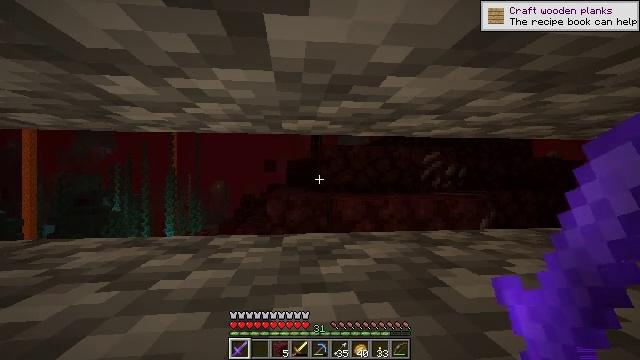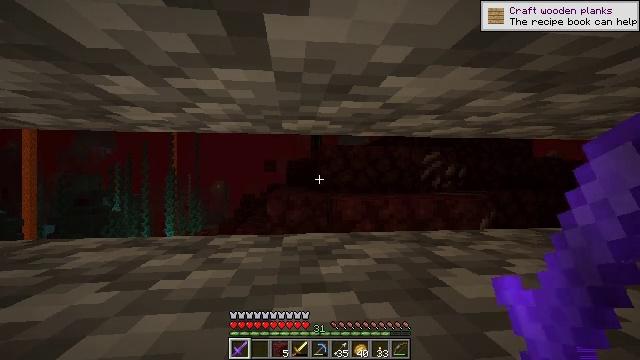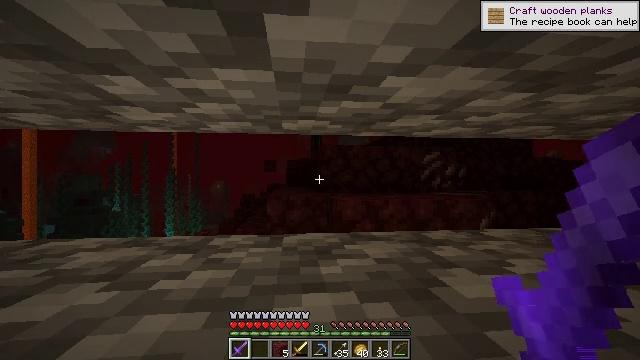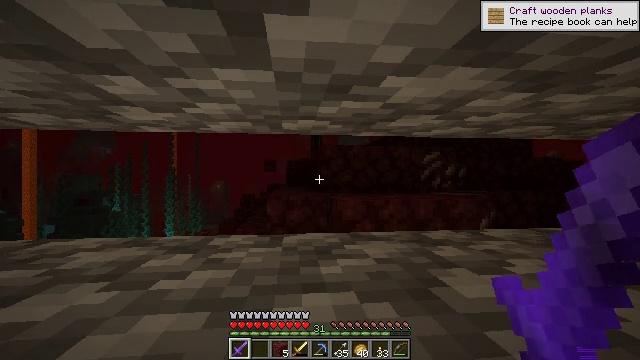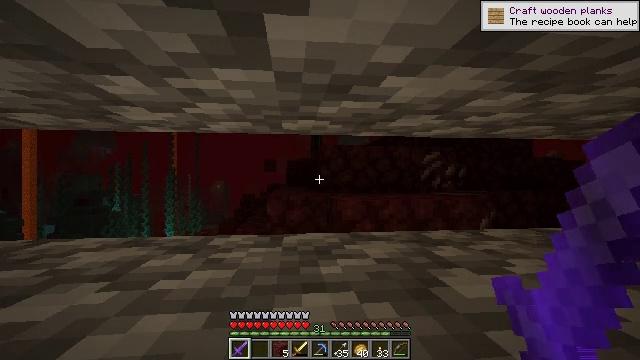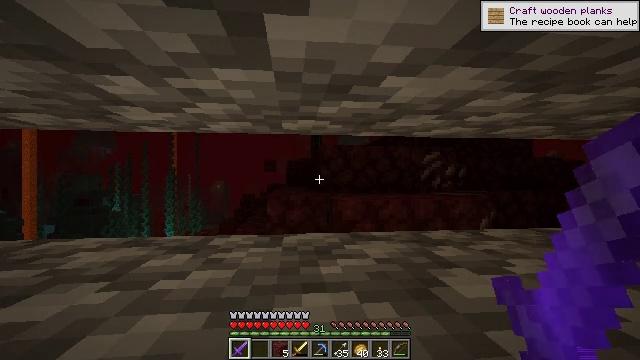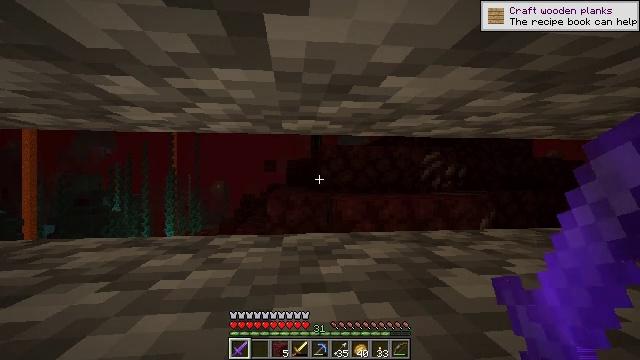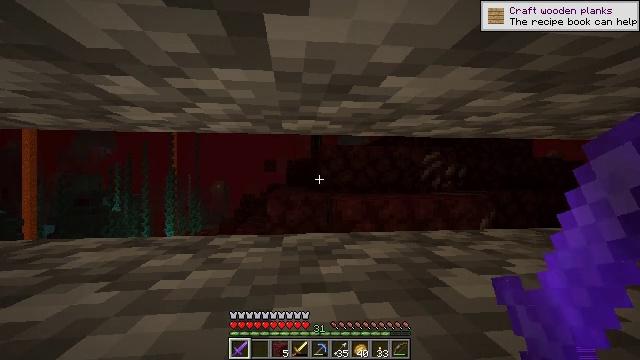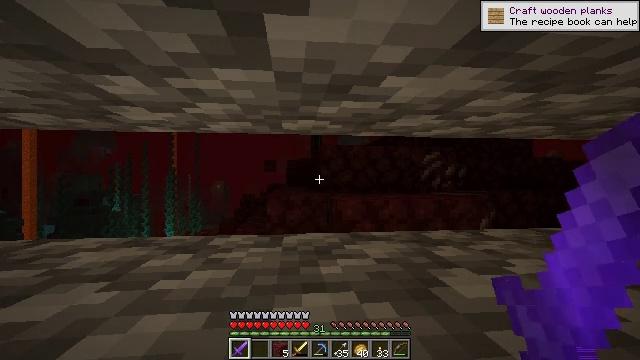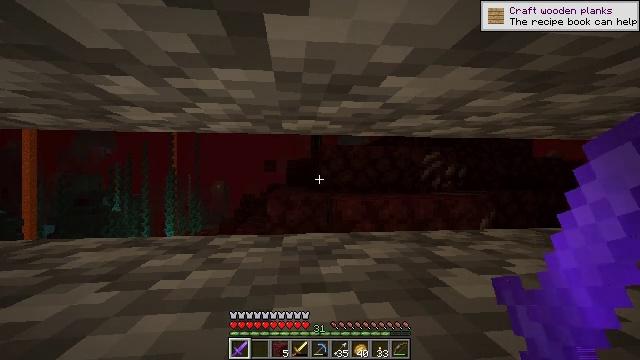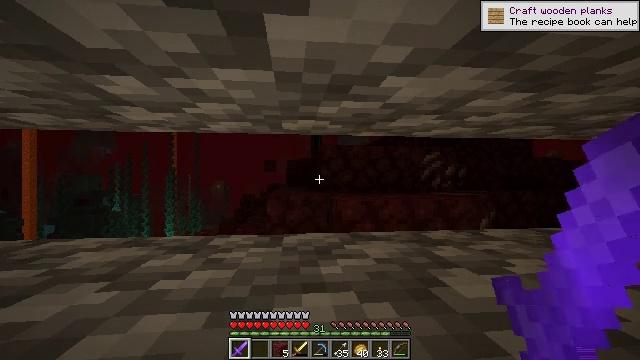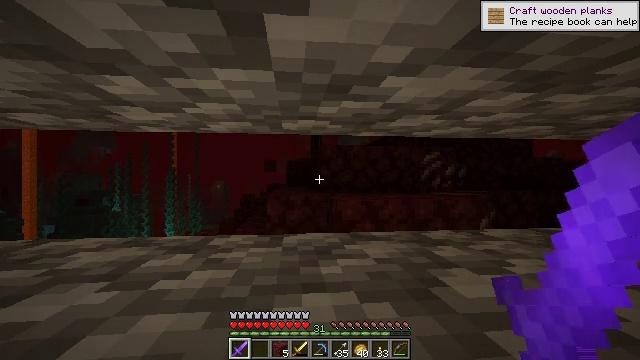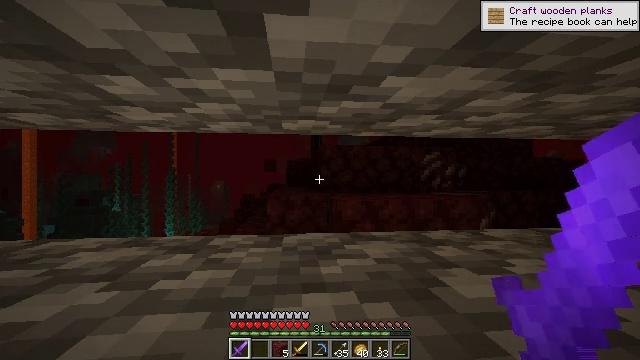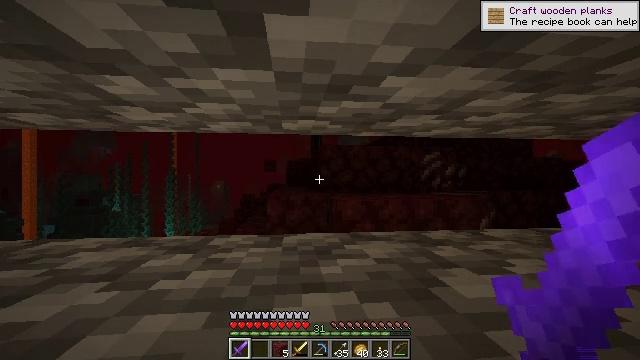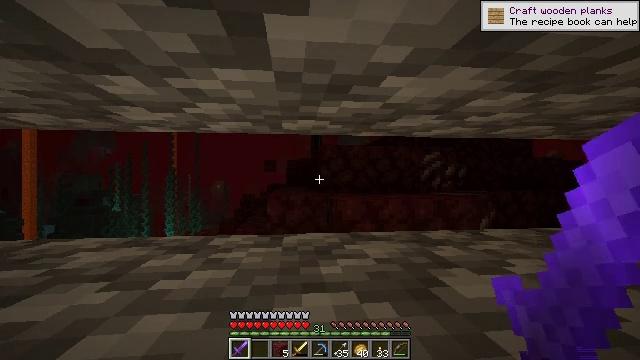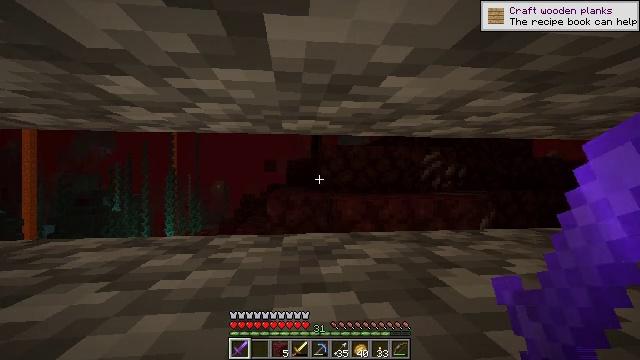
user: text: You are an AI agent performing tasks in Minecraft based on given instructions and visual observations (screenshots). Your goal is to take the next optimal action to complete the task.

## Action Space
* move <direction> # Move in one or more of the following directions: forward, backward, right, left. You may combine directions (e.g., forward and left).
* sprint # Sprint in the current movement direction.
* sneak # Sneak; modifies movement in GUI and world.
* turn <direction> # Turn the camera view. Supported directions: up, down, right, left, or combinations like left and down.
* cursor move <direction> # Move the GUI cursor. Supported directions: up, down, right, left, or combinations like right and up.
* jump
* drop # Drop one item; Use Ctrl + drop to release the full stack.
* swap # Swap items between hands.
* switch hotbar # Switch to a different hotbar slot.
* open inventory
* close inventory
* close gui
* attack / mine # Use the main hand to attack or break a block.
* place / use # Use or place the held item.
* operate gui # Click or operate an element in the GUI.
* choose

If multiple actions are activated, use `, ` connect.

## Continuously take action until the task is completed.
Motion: motion action
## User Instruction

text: Collect cobblestone slabs from your build.
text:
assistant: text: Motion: no_op
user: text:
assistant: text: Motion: no_op
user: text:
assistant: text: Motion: no_op
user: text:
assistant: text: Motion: no_op
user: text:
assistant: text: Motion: no_op
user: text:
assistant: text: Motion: no_op
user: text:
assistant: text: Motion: no_op
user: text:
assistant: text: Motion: no_op
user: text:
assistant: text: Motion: no_op
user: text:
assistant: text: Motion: no_op
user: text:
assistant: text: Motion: no_op
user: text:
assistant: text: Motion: no_op
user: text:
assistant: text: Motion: no_op
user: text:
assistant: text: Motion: no_op
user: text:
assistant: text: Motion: no_op
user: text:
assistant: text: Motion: no_op
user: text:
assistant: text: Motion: no_op
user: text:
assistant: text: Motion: no_op
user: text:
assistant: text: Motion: no_op
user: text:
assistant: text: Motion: no_op
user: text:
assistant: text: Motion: no_op
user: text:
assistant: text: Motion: no_op
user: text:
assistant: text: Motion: no_op
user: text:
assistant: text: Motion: no_op
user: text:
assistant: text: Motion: no_op
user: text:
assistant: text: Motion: no_op
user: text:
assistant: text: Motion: no_op
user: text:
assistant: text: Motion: no_op
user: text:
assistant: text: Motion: no_op
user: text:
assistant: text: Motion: no_op